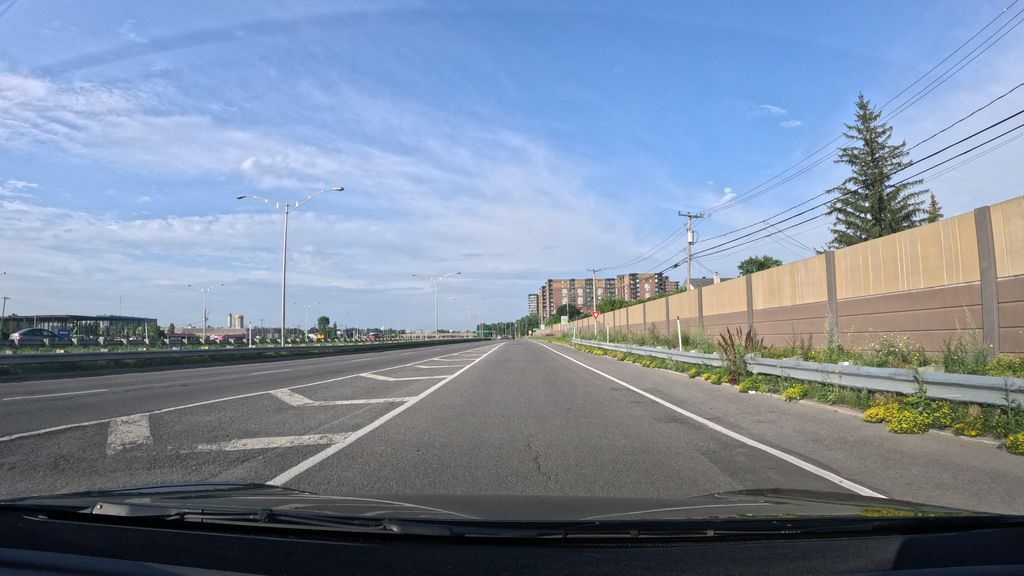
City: montreal